Field crop: maize
Growth stage: 2
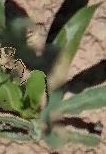
Species: maize